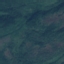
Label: Forest